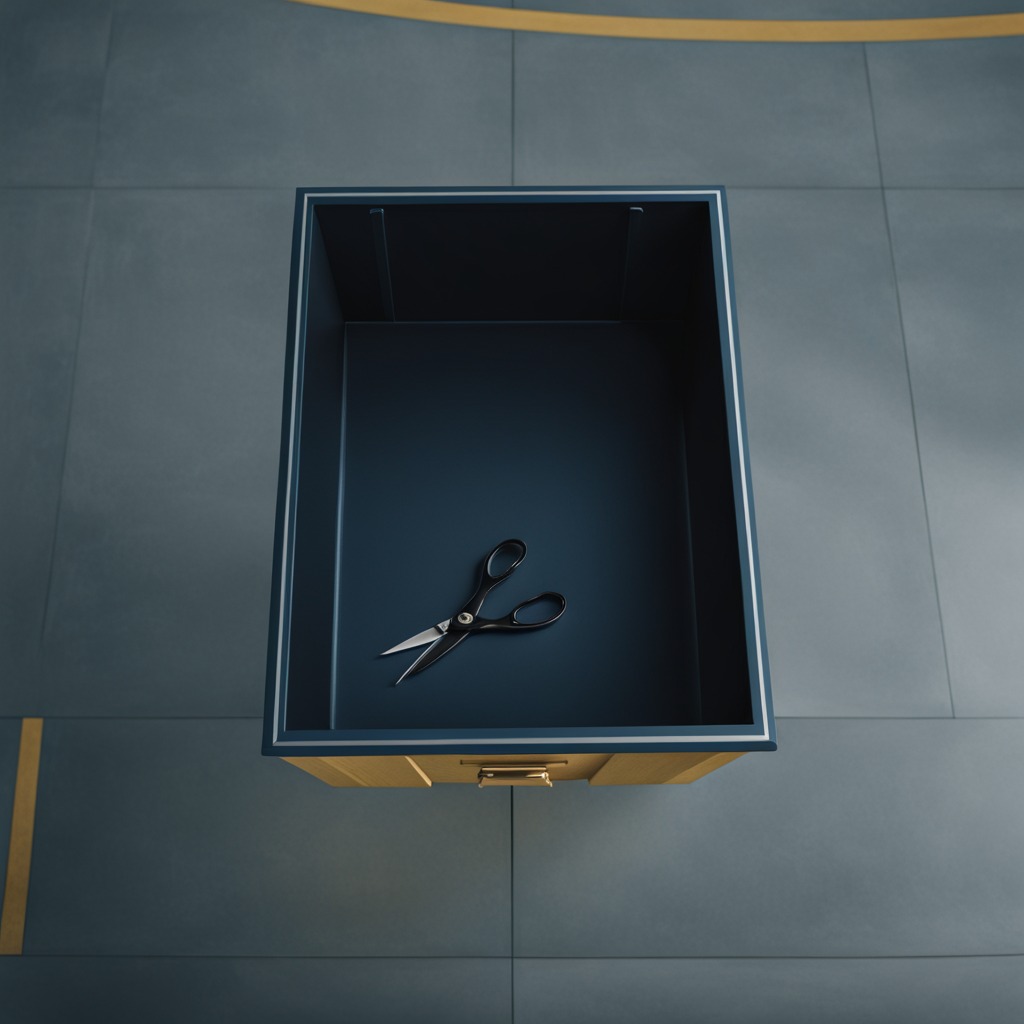
A scissor lying on the toolbox surface in an airplane hangar workshop 8K.